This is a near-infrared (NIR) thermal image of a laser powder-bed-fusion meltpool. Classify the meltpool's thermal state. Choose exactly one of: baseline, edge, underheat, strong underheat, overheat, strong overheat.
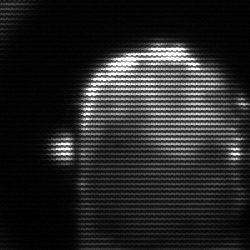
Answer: baseline